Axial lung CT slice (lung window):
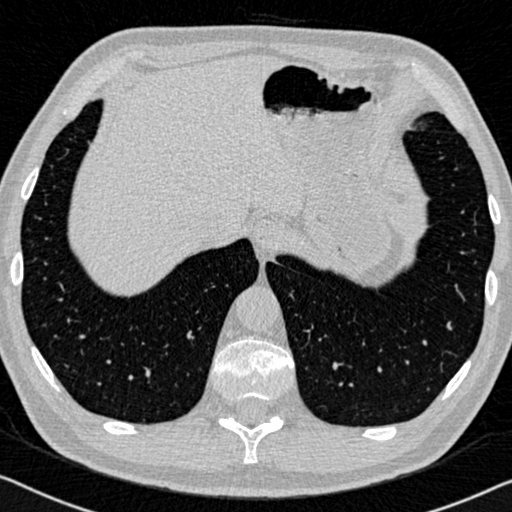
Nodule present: no